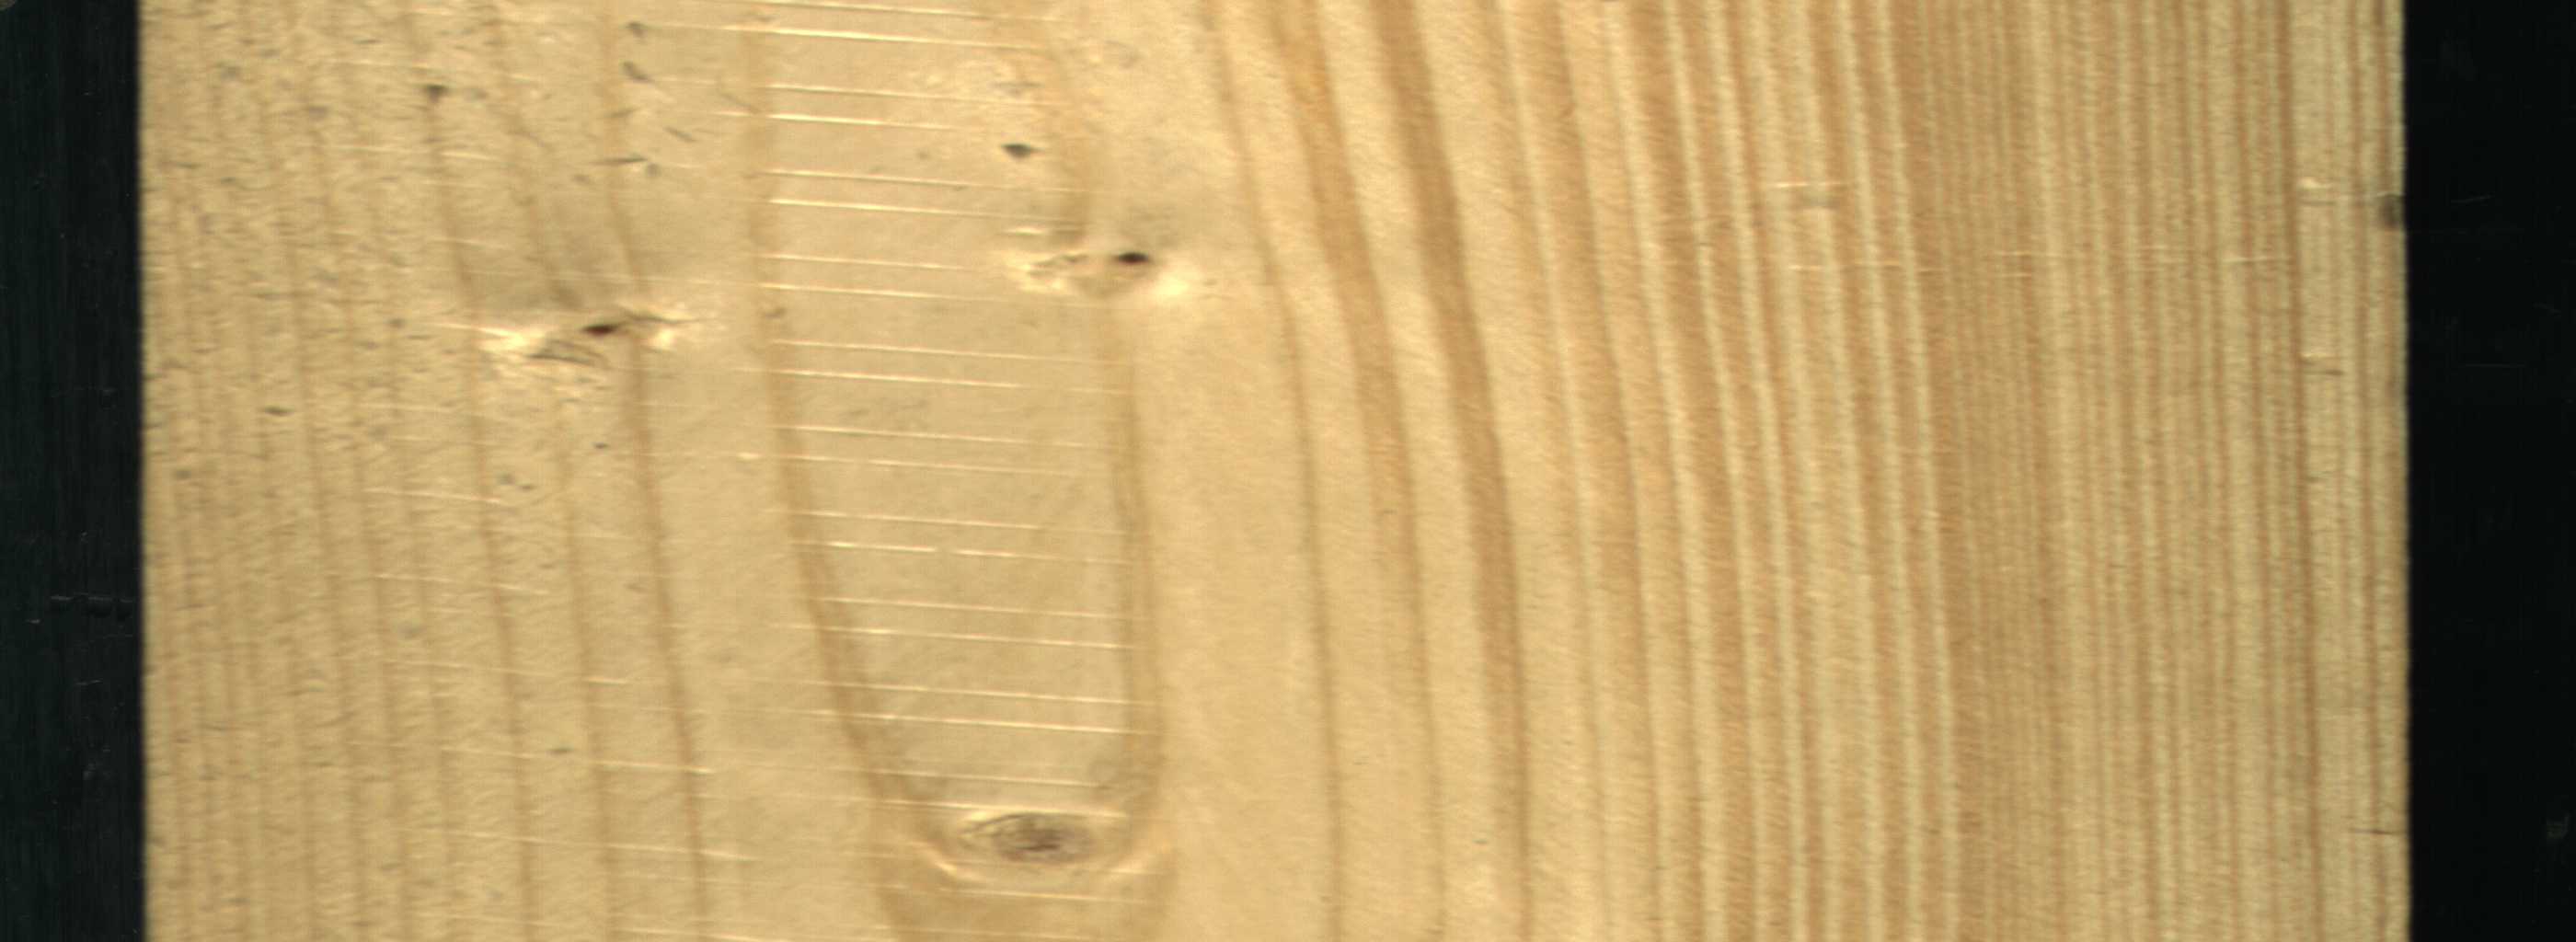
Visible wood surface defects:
Live_Knot
Live_Knot
Live_Knot